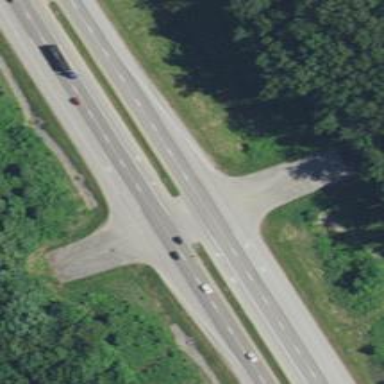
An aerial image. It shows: Primary highway with expressway characteristics.